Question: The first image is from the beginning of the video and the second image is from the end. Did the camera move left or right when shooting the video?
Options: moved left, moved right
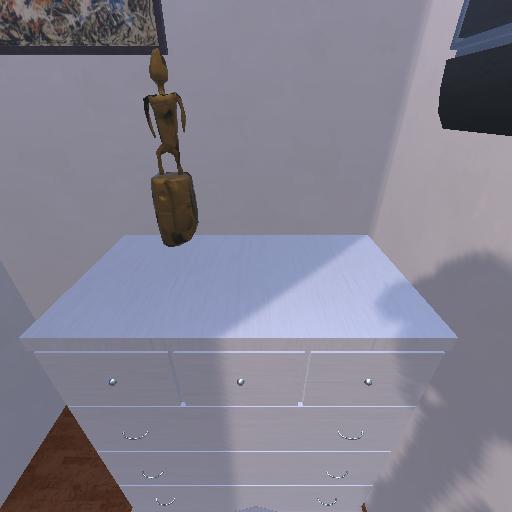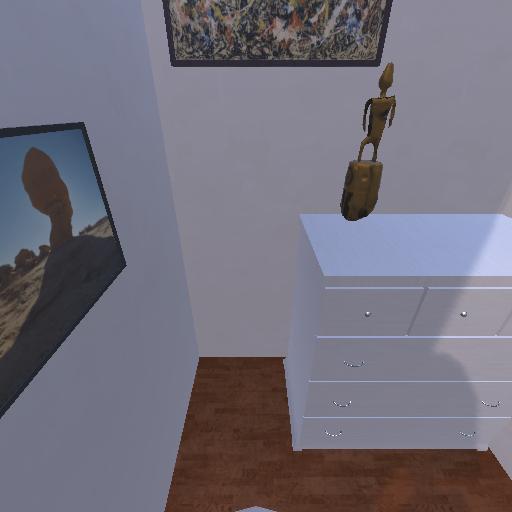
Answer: moved left